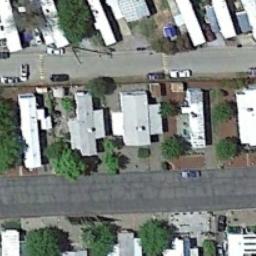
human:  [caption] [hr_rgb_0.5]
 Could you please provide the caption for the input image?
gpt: There are many buildings of different shapes and sizes in the mobile home parks .

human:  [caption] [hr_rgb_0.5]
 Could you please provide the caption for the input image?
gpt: The mobile home park has some mobile homes of different sizes and some trees are among these mobile homes .

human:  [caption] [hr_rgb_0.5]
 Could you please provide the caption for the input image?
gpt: There are rows of mobile homes on each side of the path .

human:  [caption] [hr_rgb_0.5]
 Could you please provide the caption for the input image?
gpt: There are some white buildings and green trees in the mobile home park .

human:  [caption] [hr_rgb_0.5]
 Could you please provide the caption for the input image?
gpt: The mobile home park is next to the road .